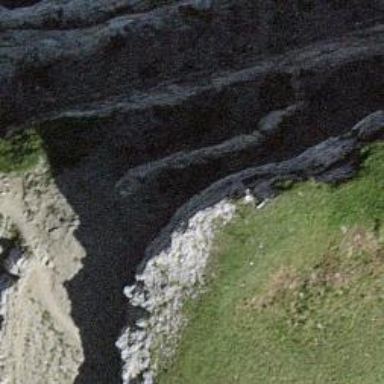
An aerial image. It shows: Natural cliff.